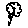
Label: flower